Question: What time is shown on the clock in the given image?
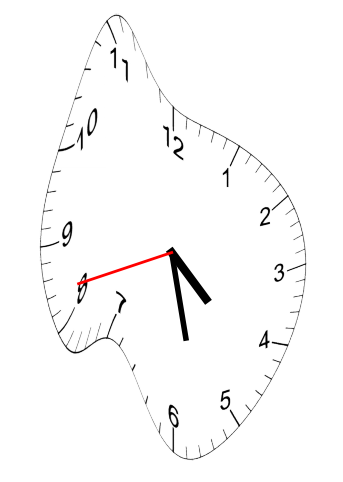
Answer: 04:27:42